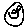
Label: smiley face